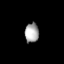
Tissue: lung
Cell type: Myeloid cells
Senescence score: 0.6389
Nuclear area (px): 267
Mean DAPI intensity: 166.004